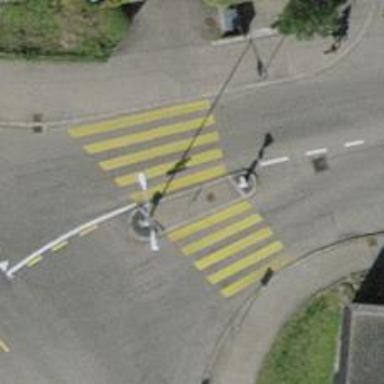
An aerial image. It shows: Footway with asphalt surface. The crossing is zebra crossing with central island.